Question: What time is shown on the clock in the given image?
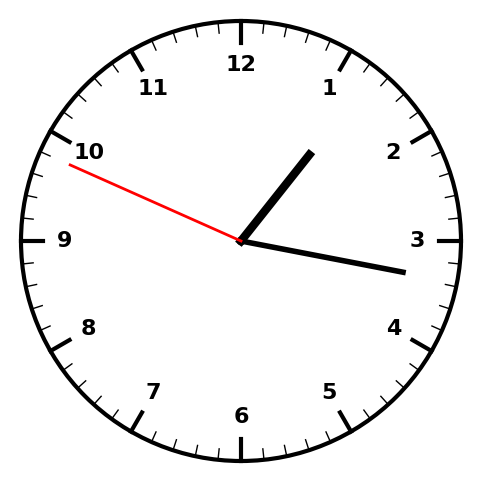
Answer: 01:16:49